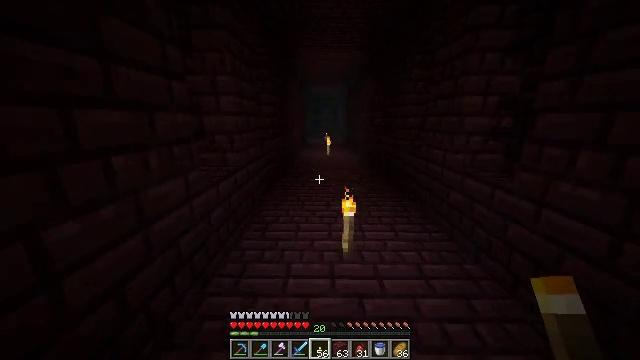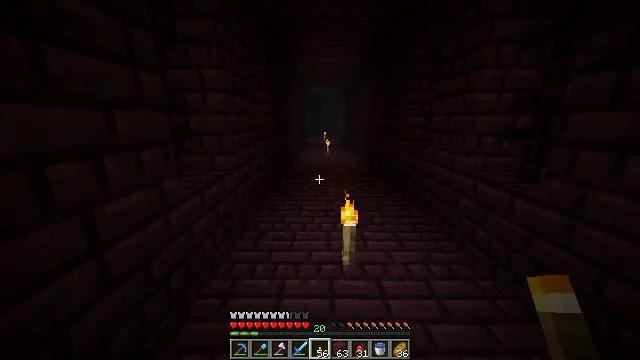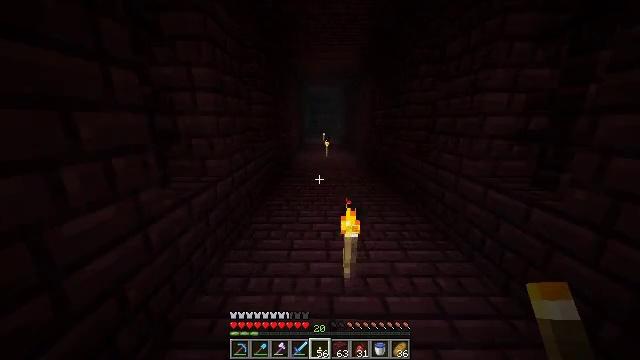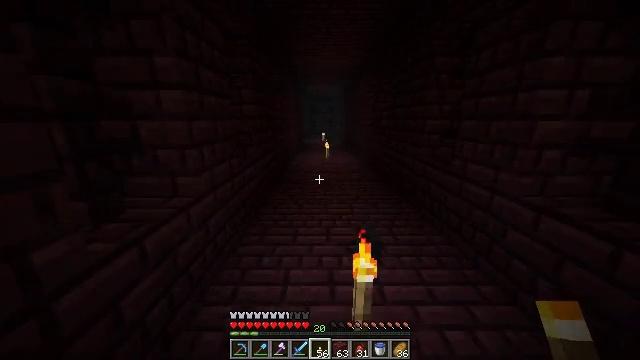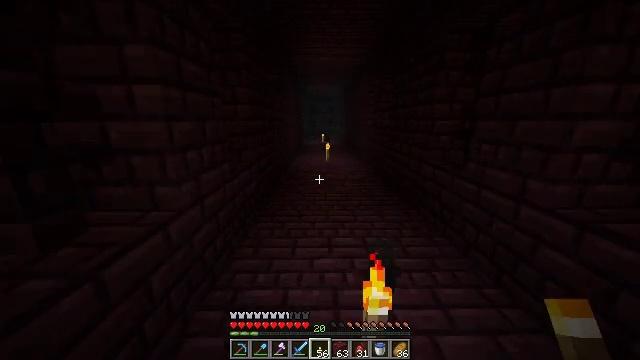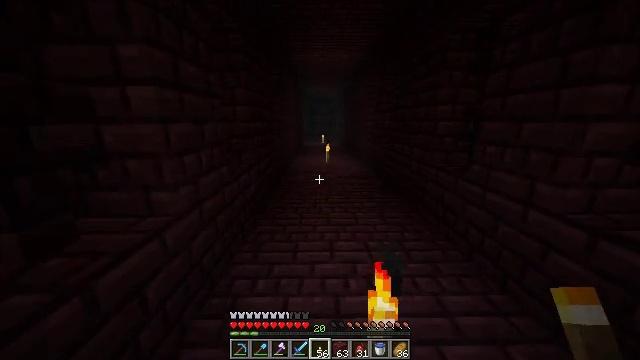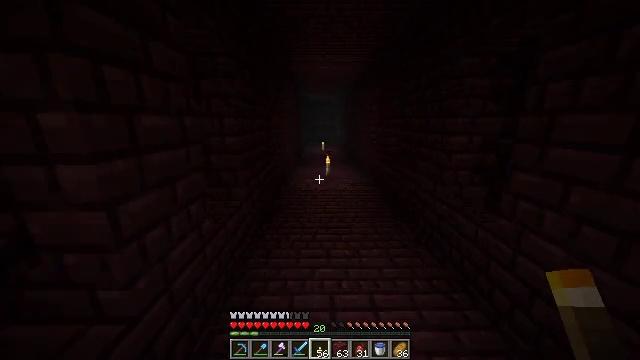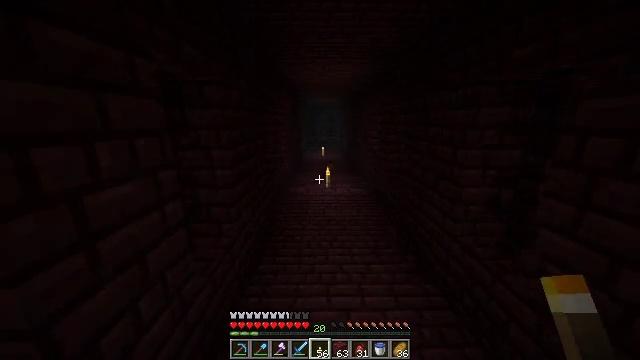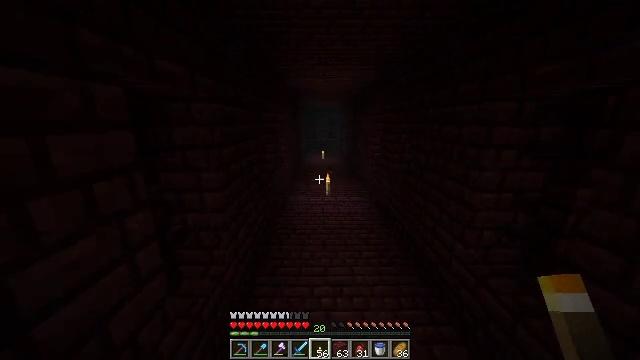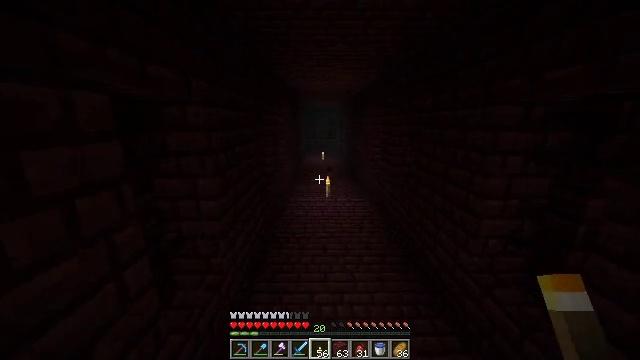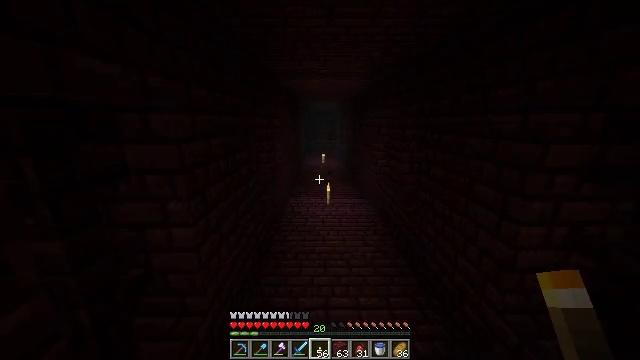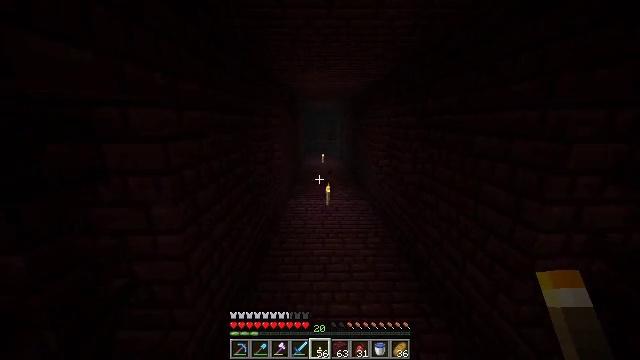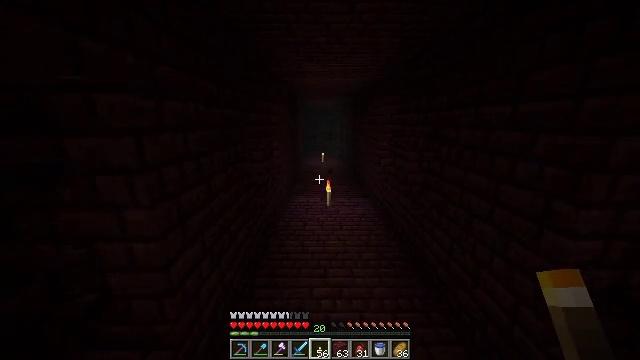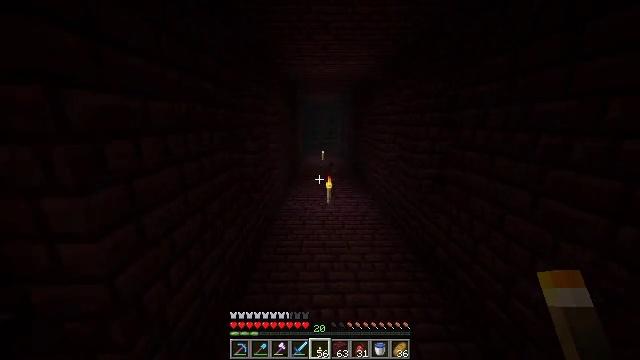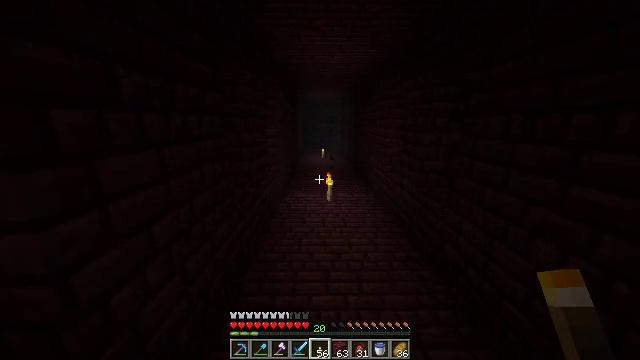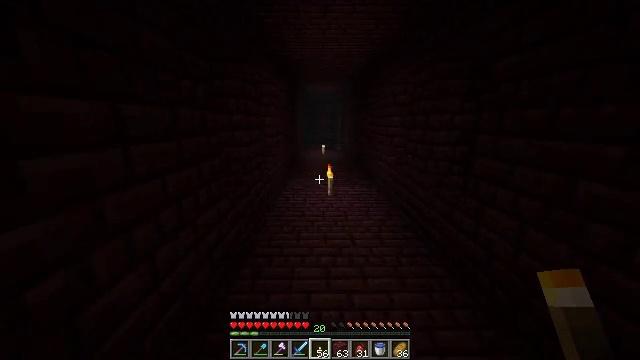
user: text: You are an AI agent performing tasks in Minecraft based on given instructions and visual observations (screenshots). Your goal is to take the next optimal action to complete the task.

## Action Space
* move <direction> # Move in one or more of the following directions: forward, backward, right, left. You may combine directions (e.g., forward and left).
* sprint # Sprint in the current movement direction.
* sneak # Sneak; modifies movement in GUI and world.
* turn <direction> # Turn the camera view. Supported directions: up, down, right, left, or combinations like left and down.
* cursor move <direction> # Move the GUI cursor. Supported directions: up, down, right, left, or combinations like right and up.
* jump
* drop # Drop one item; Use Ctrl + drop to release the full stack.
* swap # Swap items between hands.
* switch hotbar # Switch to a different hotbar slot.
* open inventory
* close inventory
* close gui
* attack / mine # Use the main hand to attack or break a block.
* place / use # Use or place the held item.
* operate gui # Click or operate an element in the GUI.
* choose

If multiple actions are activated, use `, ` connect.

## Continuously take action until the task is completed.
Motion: motion action
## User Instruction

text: Collect nether bricks for building.
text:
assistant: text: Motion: move forward, sprint
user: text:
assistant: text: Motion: move forward, sprint
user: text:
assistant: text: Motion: move forward, sprint
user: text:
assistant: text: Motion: move forward, sprint
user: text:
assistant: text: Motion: move forward, sprint, jump
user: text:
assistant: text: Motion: move forward, sprint, jump
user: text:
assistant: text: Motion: move forward, sprint, jump
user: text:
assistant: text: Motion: move forward, sprint, jump
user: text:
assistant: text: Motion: move forward, sprint, jump
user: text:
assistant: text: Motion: move forward, sprint, jump
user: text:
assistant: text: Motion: move forward, sprint, jump
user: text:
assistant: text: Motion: move forward, sprint, jump
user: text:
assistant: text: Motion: move forward, sprint, jump
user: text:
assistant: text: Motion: move forward, sprint, jump
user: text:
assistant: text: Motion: move forward, sprint, jump
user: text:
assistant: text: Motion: move forward, sprint, jump
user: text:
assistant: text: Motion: move forward, sprint, jump
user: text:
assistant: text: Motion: move forward, sprint, jump
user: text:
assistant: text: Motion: move forward, sprint, jump
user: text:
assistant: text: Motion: move forward, sprint, jump
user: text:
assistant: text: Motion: move forward, sprint, jump
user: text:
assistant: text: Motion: move forward, sprint, jump
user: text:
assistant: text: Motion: move forward, sprint, jump
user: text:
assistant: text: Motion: move forward, sprint, jump
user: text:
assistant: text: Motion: move forward, sprint, jump
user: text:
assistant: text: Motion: move forward, sprint, jump
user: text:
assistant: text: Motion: move forward, sprint, jump
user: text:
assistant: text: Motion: move forward, sprint, jump
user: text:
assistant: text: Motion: move forward, sprint, jump
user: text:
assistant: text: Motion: move forward, sprint, jump